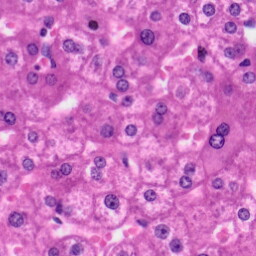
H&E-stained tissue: Liver